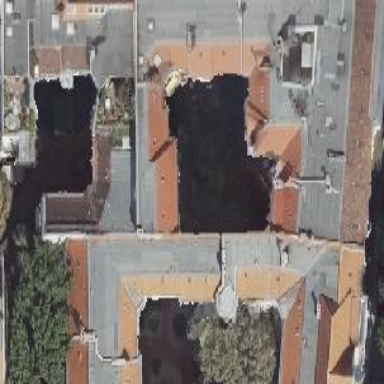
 featuring roof made of roof tiles in double saltbox shape."